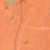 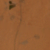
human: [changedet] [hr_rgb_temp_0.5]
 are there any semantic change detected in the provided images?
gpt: Nothing has changed.